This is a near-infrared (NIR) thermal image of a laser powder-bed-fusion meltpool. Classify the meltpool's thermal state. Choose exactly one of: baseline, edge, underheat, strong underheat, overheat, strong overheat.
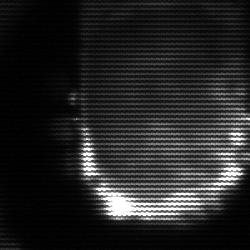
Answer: baseline